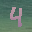
Label: 4